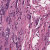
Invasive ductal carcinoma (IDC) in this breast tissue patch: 1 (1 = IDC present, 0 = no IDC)